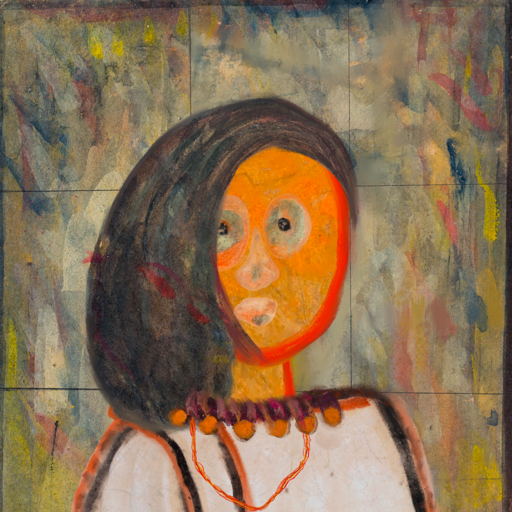
Background: GypsyMother, Head And Neck Front: Sisters, Face Front: Childish, Bust: Roy_Bahadur, Hair Front: Gypsy_Mother, Head Accessory: Blank, Second Necklace: Gypsy_Mother_2, Necklace: Doll, Baby: Blank